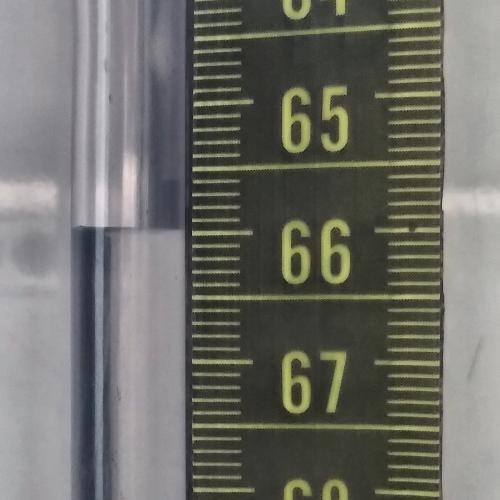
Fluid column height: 66.0 cm